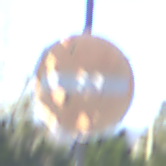
Verkehrszeichen: VerbotDerEinfahrt
Umgebung: Outdoor, Nature
Tageszeit: MorningAfternoon
Wetter: Clear
Licht: Natural
Jahreszeit: Winter
Kontrast: HighContrast